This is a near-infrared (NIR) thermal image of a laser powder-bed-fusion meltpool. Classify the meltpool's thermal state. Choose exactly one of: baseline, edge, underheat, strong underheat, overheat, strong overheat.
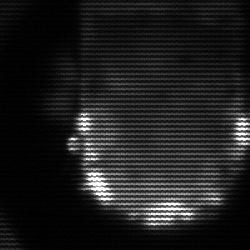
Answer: baseline